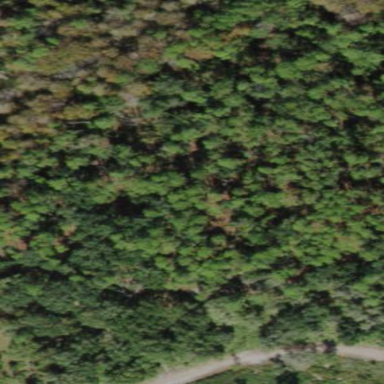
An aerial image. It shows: Hardwood hammock forest with broadleaved evergreen trees.